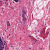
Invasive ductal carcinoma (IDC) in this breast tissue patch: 0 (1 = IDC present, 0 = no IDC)